Field crop: maize
Growth stage: 2
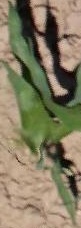
Species: maize